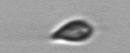
Label: Cryptophyta